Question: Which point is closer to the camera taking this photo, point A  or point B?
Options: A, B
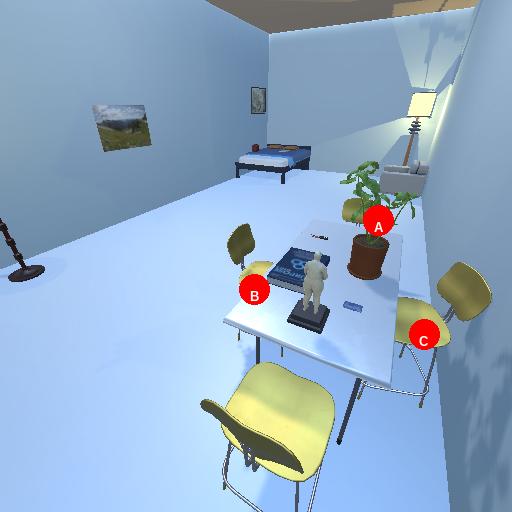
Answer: A